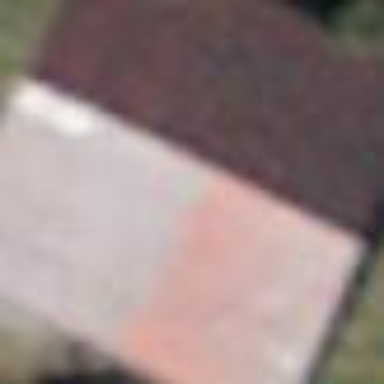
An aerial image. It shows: Rural barn.